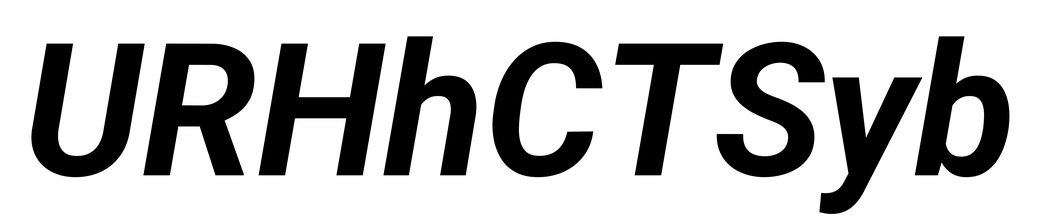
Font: Roboto-Italic_Bold_Italic